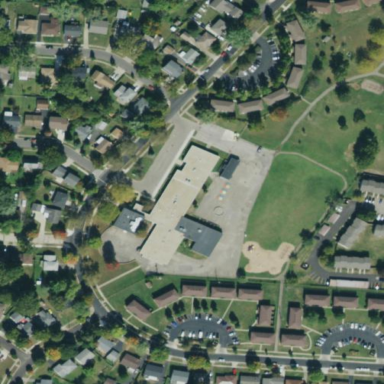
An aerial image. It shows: School.